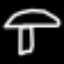
Label: mushroom